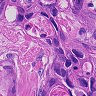
Metastatic tissue present: yes